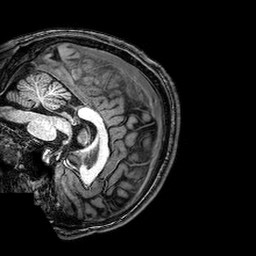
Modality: T1w
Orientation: sagittal
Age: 24
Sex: male